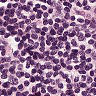
Metastatic tissue present: no